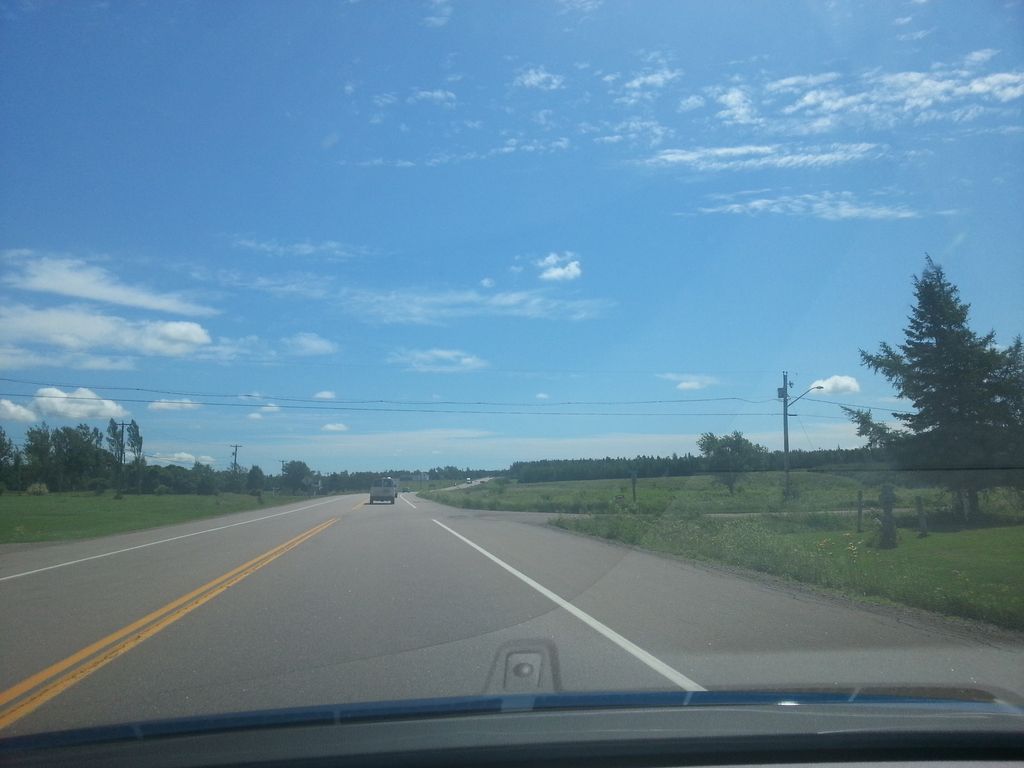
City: charlottetown